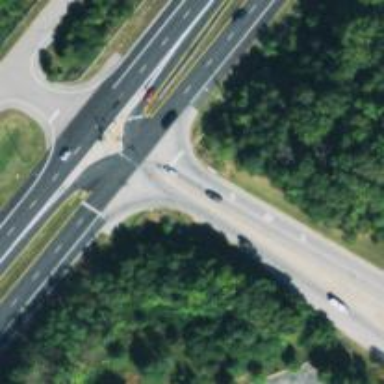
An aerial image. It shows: Trunk link highway.